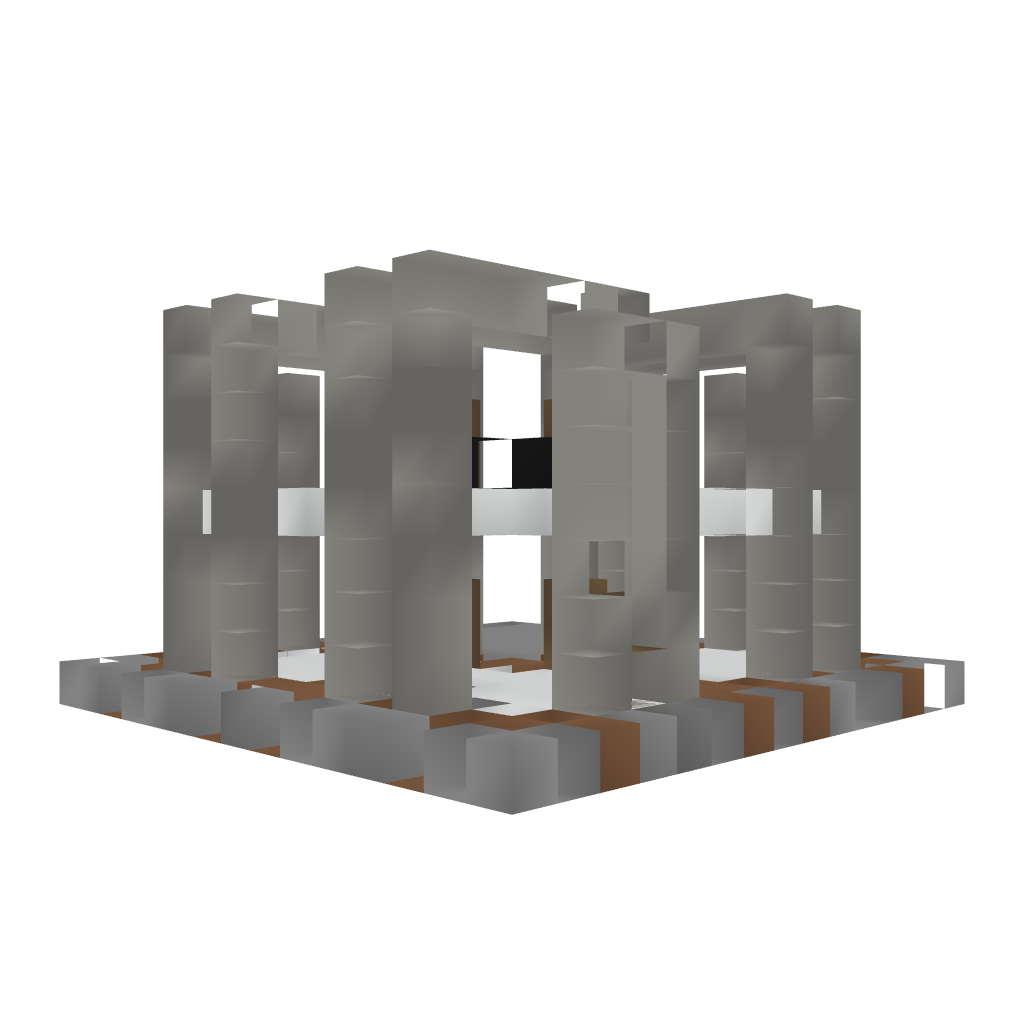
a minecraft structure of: Modern House #7